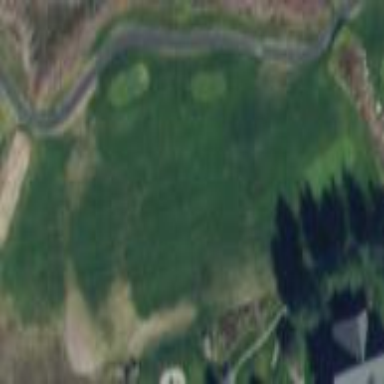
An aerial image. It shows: Area of rough grass used for golf.